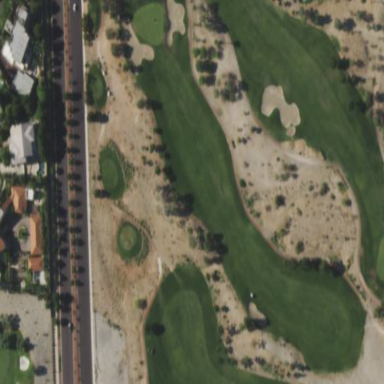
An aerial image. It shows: Rough grassy area used for golf.